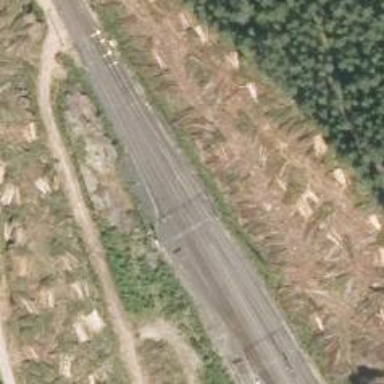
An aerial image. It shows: Electrified rail siding with contact line.